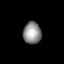
Tissue: lung
Cell type: Myeloid cells
Senescence score: 0.6022
Nuclear area (px): 389
Mean DAPI intensity: 141.352